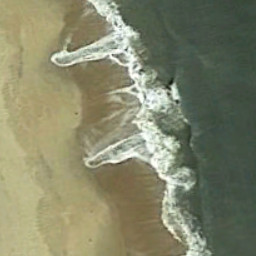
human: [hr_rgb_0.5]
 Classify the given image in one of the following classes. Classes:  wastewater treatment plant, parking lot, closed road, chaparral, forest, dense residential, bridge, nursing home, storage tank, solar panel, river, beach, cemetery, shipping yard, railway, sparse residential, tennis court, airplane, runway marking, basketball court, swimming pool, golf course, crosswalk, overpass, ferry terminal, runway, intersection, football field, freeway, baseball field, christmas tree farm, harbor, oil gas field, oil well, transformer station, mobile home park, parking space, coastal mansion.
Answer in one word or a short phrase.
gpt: beach